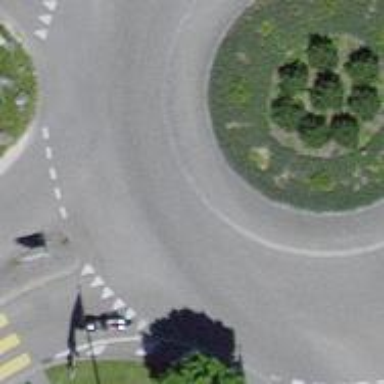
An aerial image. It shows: Secondary road made of asphalt leading to roundabout.